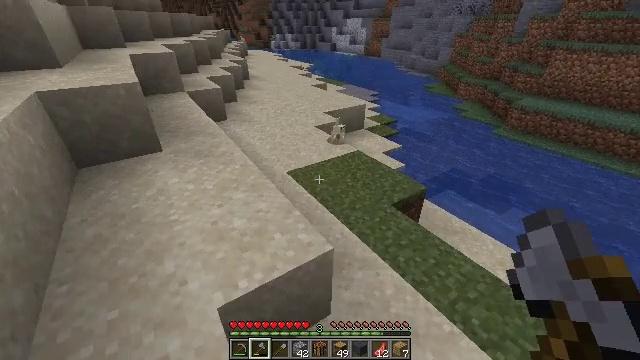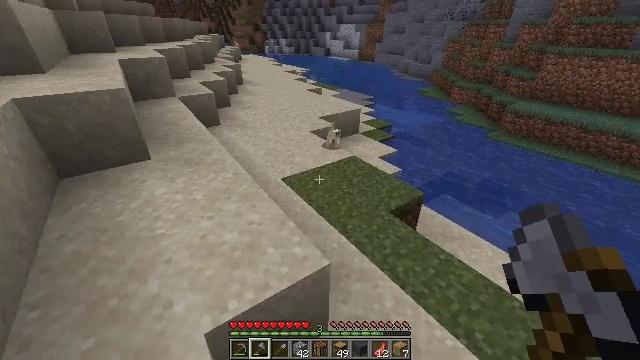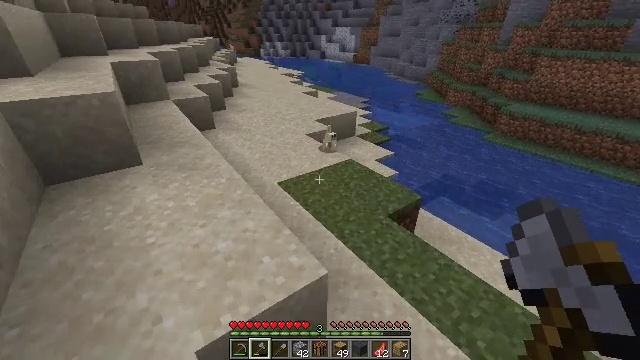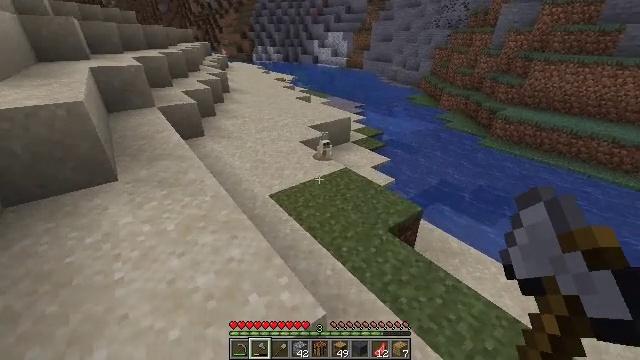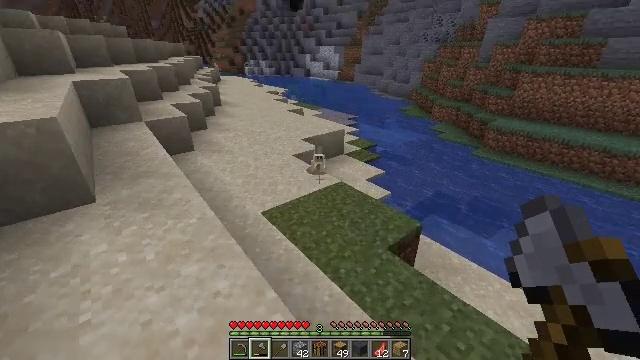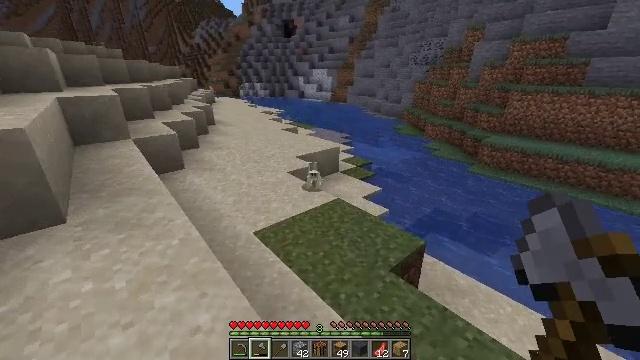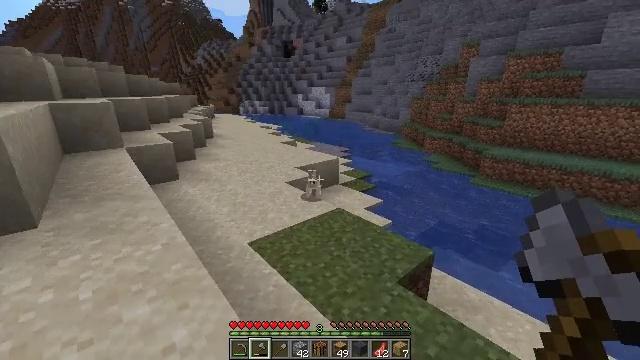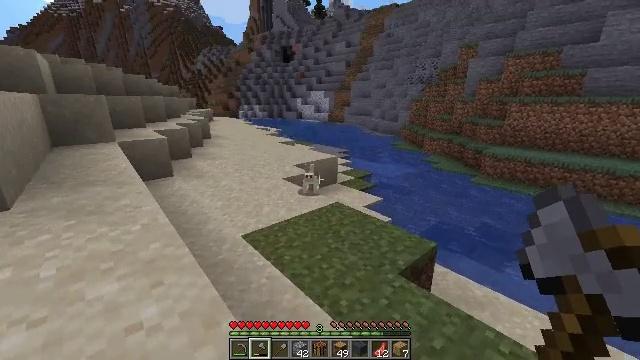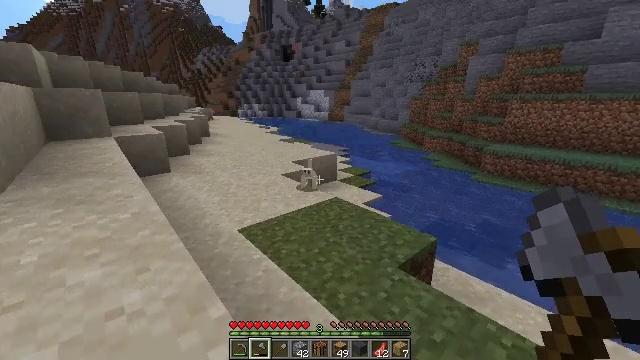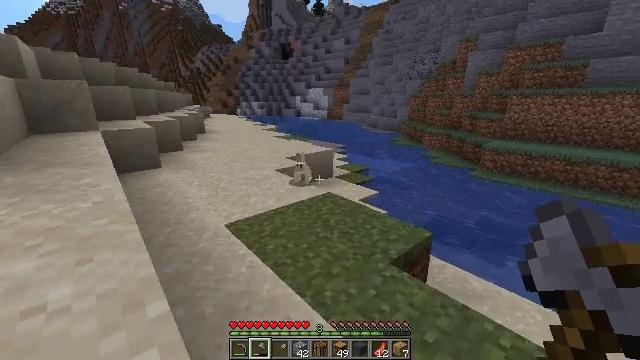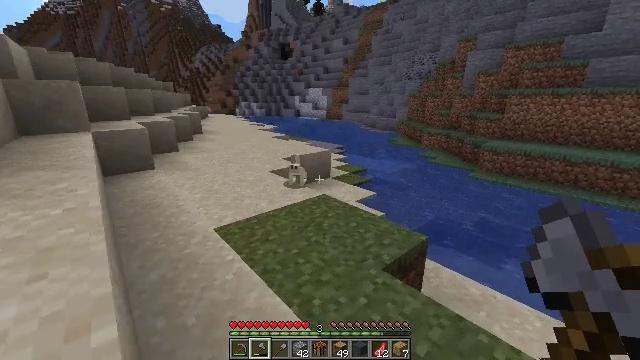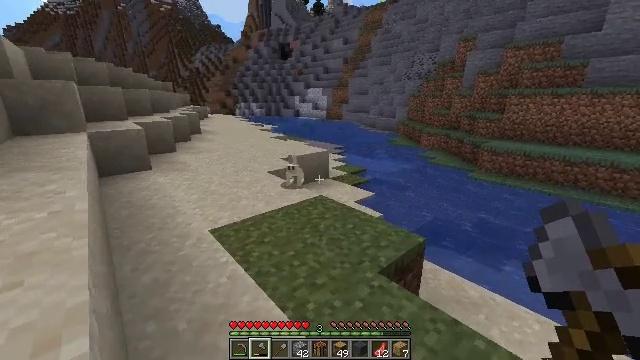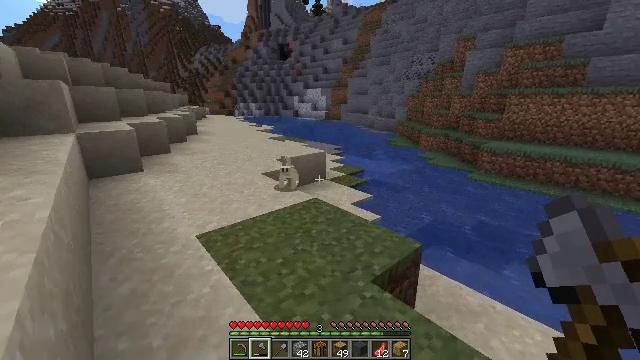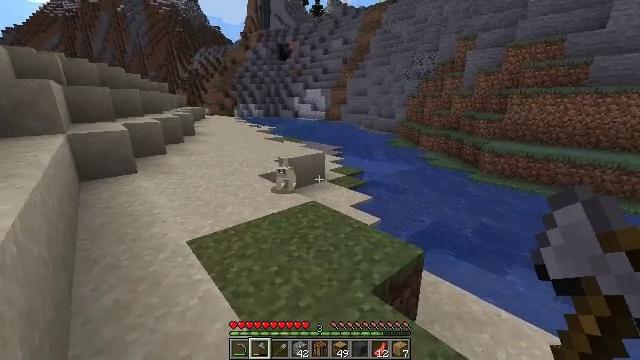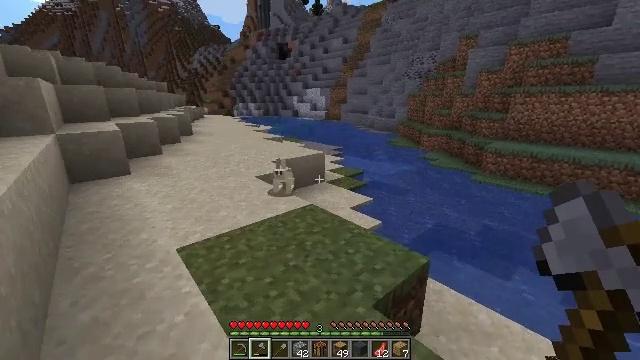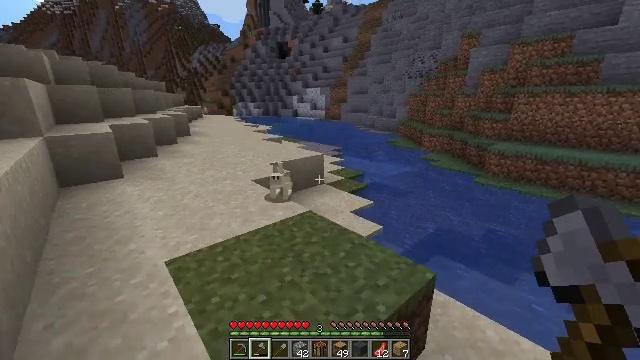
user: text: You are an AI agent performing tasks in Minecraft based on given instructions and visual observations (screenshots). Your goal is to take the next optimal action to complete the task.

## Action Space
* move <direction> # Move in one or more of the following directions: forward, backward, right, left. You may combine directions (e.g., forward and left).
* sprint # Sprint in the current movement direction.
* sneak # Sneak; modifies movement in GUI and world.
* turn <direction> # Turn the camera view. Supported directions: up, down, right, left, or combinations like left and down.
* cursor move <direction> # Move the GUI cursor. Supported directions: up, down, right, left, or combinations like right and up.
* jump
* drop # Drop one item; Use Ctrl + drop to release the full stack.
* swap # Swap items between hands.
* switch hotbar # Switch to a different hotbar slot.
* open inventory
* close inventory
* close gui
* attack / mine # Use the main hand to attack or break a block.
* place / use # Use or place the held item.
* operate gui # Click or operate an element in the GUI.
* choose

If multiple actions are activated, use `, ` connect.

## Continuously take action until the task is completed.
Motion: motion action
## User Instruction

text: Kill mobs.
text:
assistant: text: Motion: move forward, turn right
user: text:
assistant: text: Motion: move forward
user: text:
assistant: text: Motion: move forward, turn right
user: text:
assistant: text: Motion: move forward, turn right and up
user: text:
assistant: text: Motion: move forward, turn right and up
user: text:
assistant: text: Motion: move forward, turn up
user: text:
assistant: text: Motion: move forward, turn up
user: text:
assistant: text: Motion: move forward
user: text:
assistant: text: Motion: move forward
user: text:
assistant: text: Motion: move forward
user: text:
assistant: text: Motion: move forward
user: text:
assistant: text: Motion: move forward
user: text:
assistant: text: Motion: move forward
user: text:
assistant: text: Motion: move forward
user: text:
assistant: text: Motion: move forward
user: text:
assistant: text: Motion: move forward
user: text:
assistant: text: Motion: move forward
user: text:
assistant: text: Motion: move forward, turn left
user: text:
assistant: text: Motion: move forward, turn left
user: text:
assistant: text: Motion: move forward, turn left and down
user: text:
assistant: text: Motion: move forward
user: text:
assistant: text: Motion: move forward, turn left and down
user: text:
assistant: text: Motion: move forward, turn down
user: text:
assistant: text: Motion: move forward, turn down
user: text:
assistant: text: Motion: no_op
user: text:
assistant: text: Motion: turn down
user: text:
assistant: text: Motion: no_op
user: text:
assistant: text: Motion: turn down
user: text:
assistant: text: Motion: turn down, attack / mine
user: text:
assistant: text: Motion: attack / mine